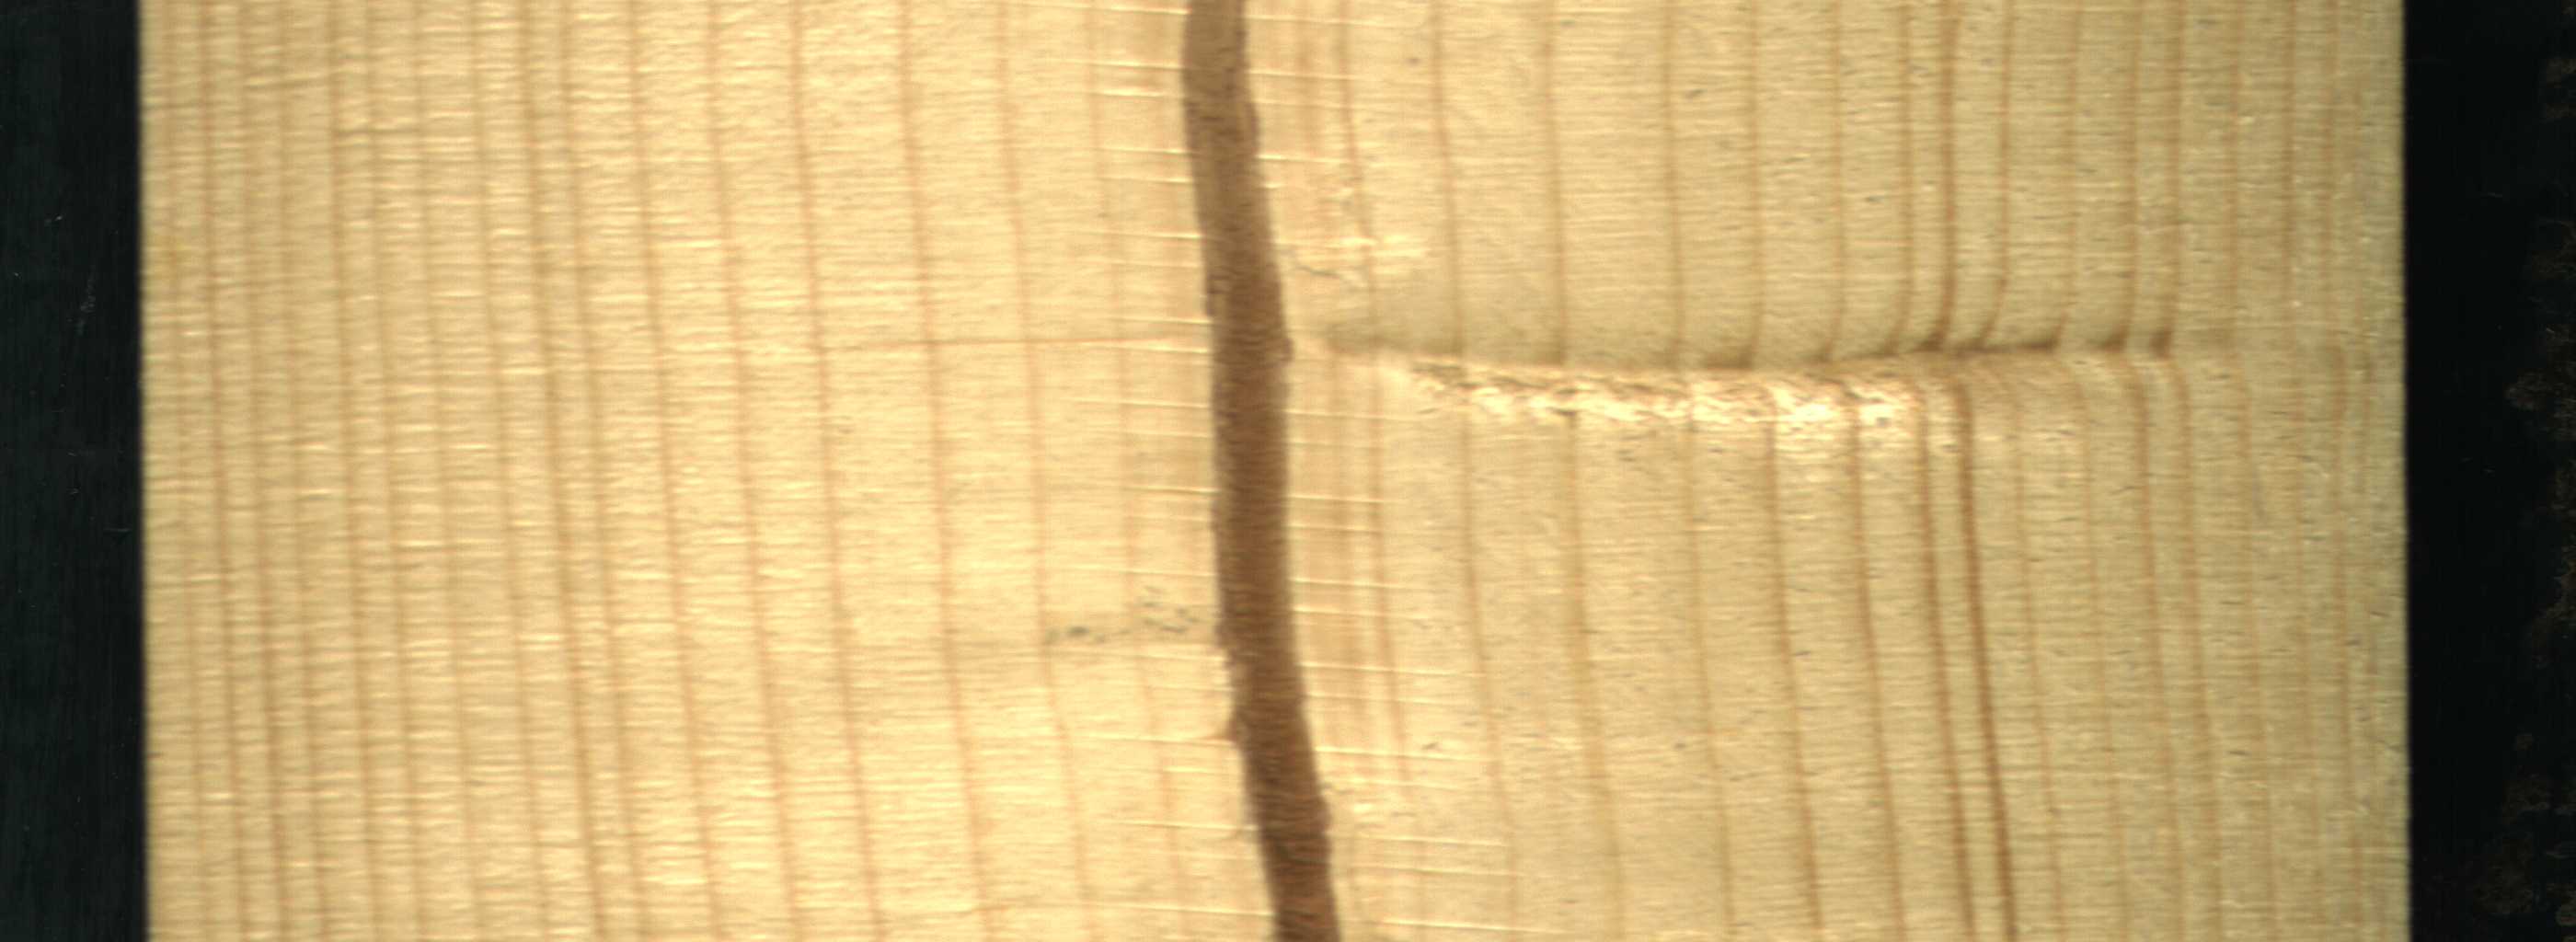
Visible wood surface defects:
Marrow